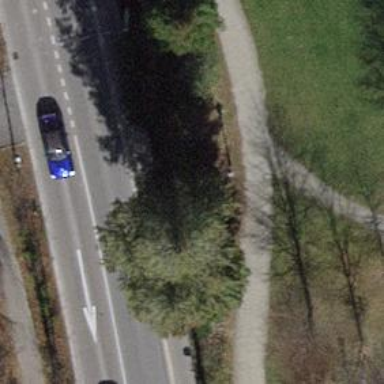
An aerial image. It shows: Footway with fine gravel surface.